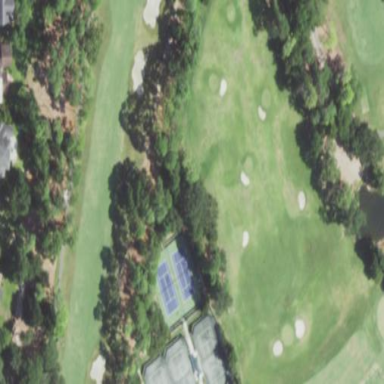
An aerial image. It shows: Grassy area designated as driving range for golf.